Question: 5250 emulator:

Hello everyone, I want an operator which will count that input fields as it is shown on attached picture. In this case i have 5 input field.
Thanks in advance and best regards
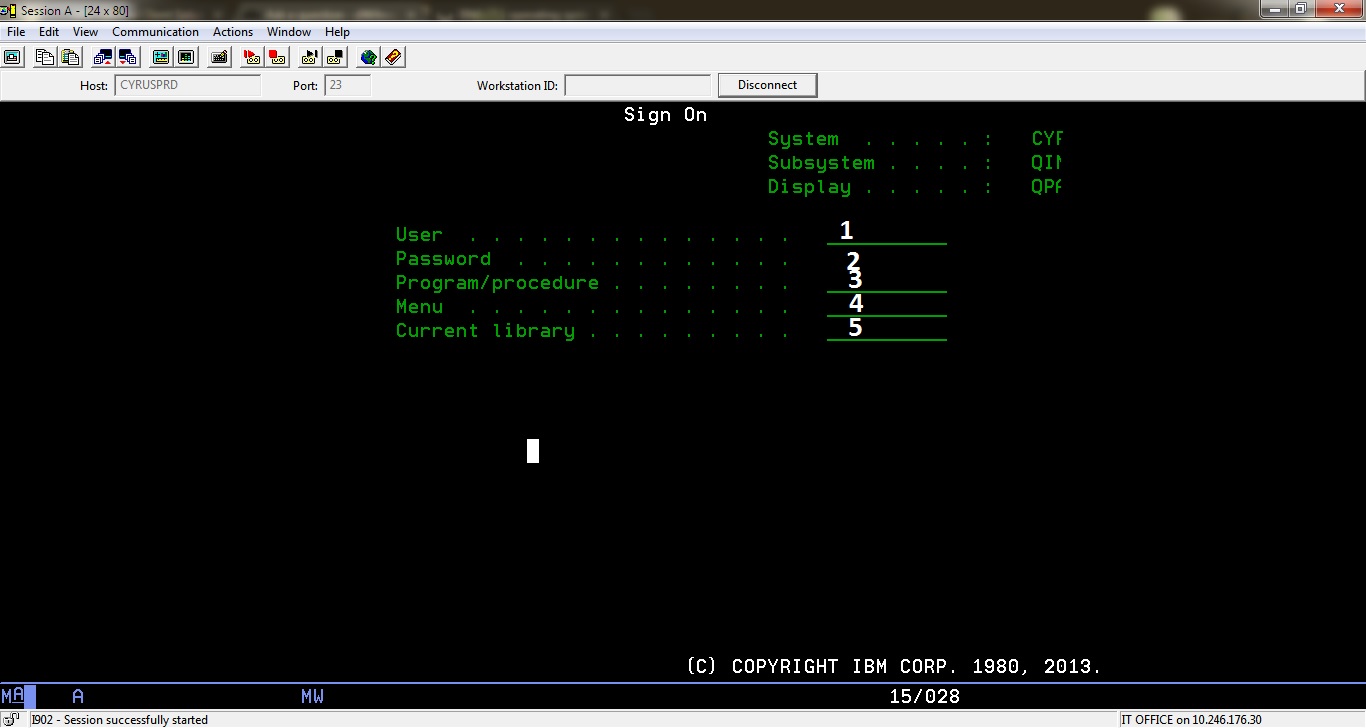
Answer: It can be done!
Download this source: <URL>
You can comment out the GETKEY section from FFDRPG as you won't need that and it will probably cause it to fall over anyway.
Also, rememember when you use the command, to put the record format name in as well as your display file name - don't just leave *FIRST in there or you'll just get the fields from the first record format in the display file.
You'll need to add an extra field to the ListDs data structure:
'''
D ListDs DS
D SfFld 1 10
D SfType 11 11
D SfUse 12 12
D BufferOut 13 16B 0
D FieldLen 21 24B 0
D Digits 25 28B 0
D Decimals 29 32B 0
D FieldDesc 33 82
'''
If you add the 3rd field 'SfUse', you can check whether it contains 'I' so you only count Input Capable fields.
Check out the QUSLFLD API <URL> if you want to see exactly what information can be retrieved by this API.
The example in the download uses the most basic format FLDL0100 but more information can be retrieved if you ask for format FLDL0200 or FLDL0300 but they will take longer to execute and you shouldn't need the extra info to achieve what you're after.